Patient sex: F
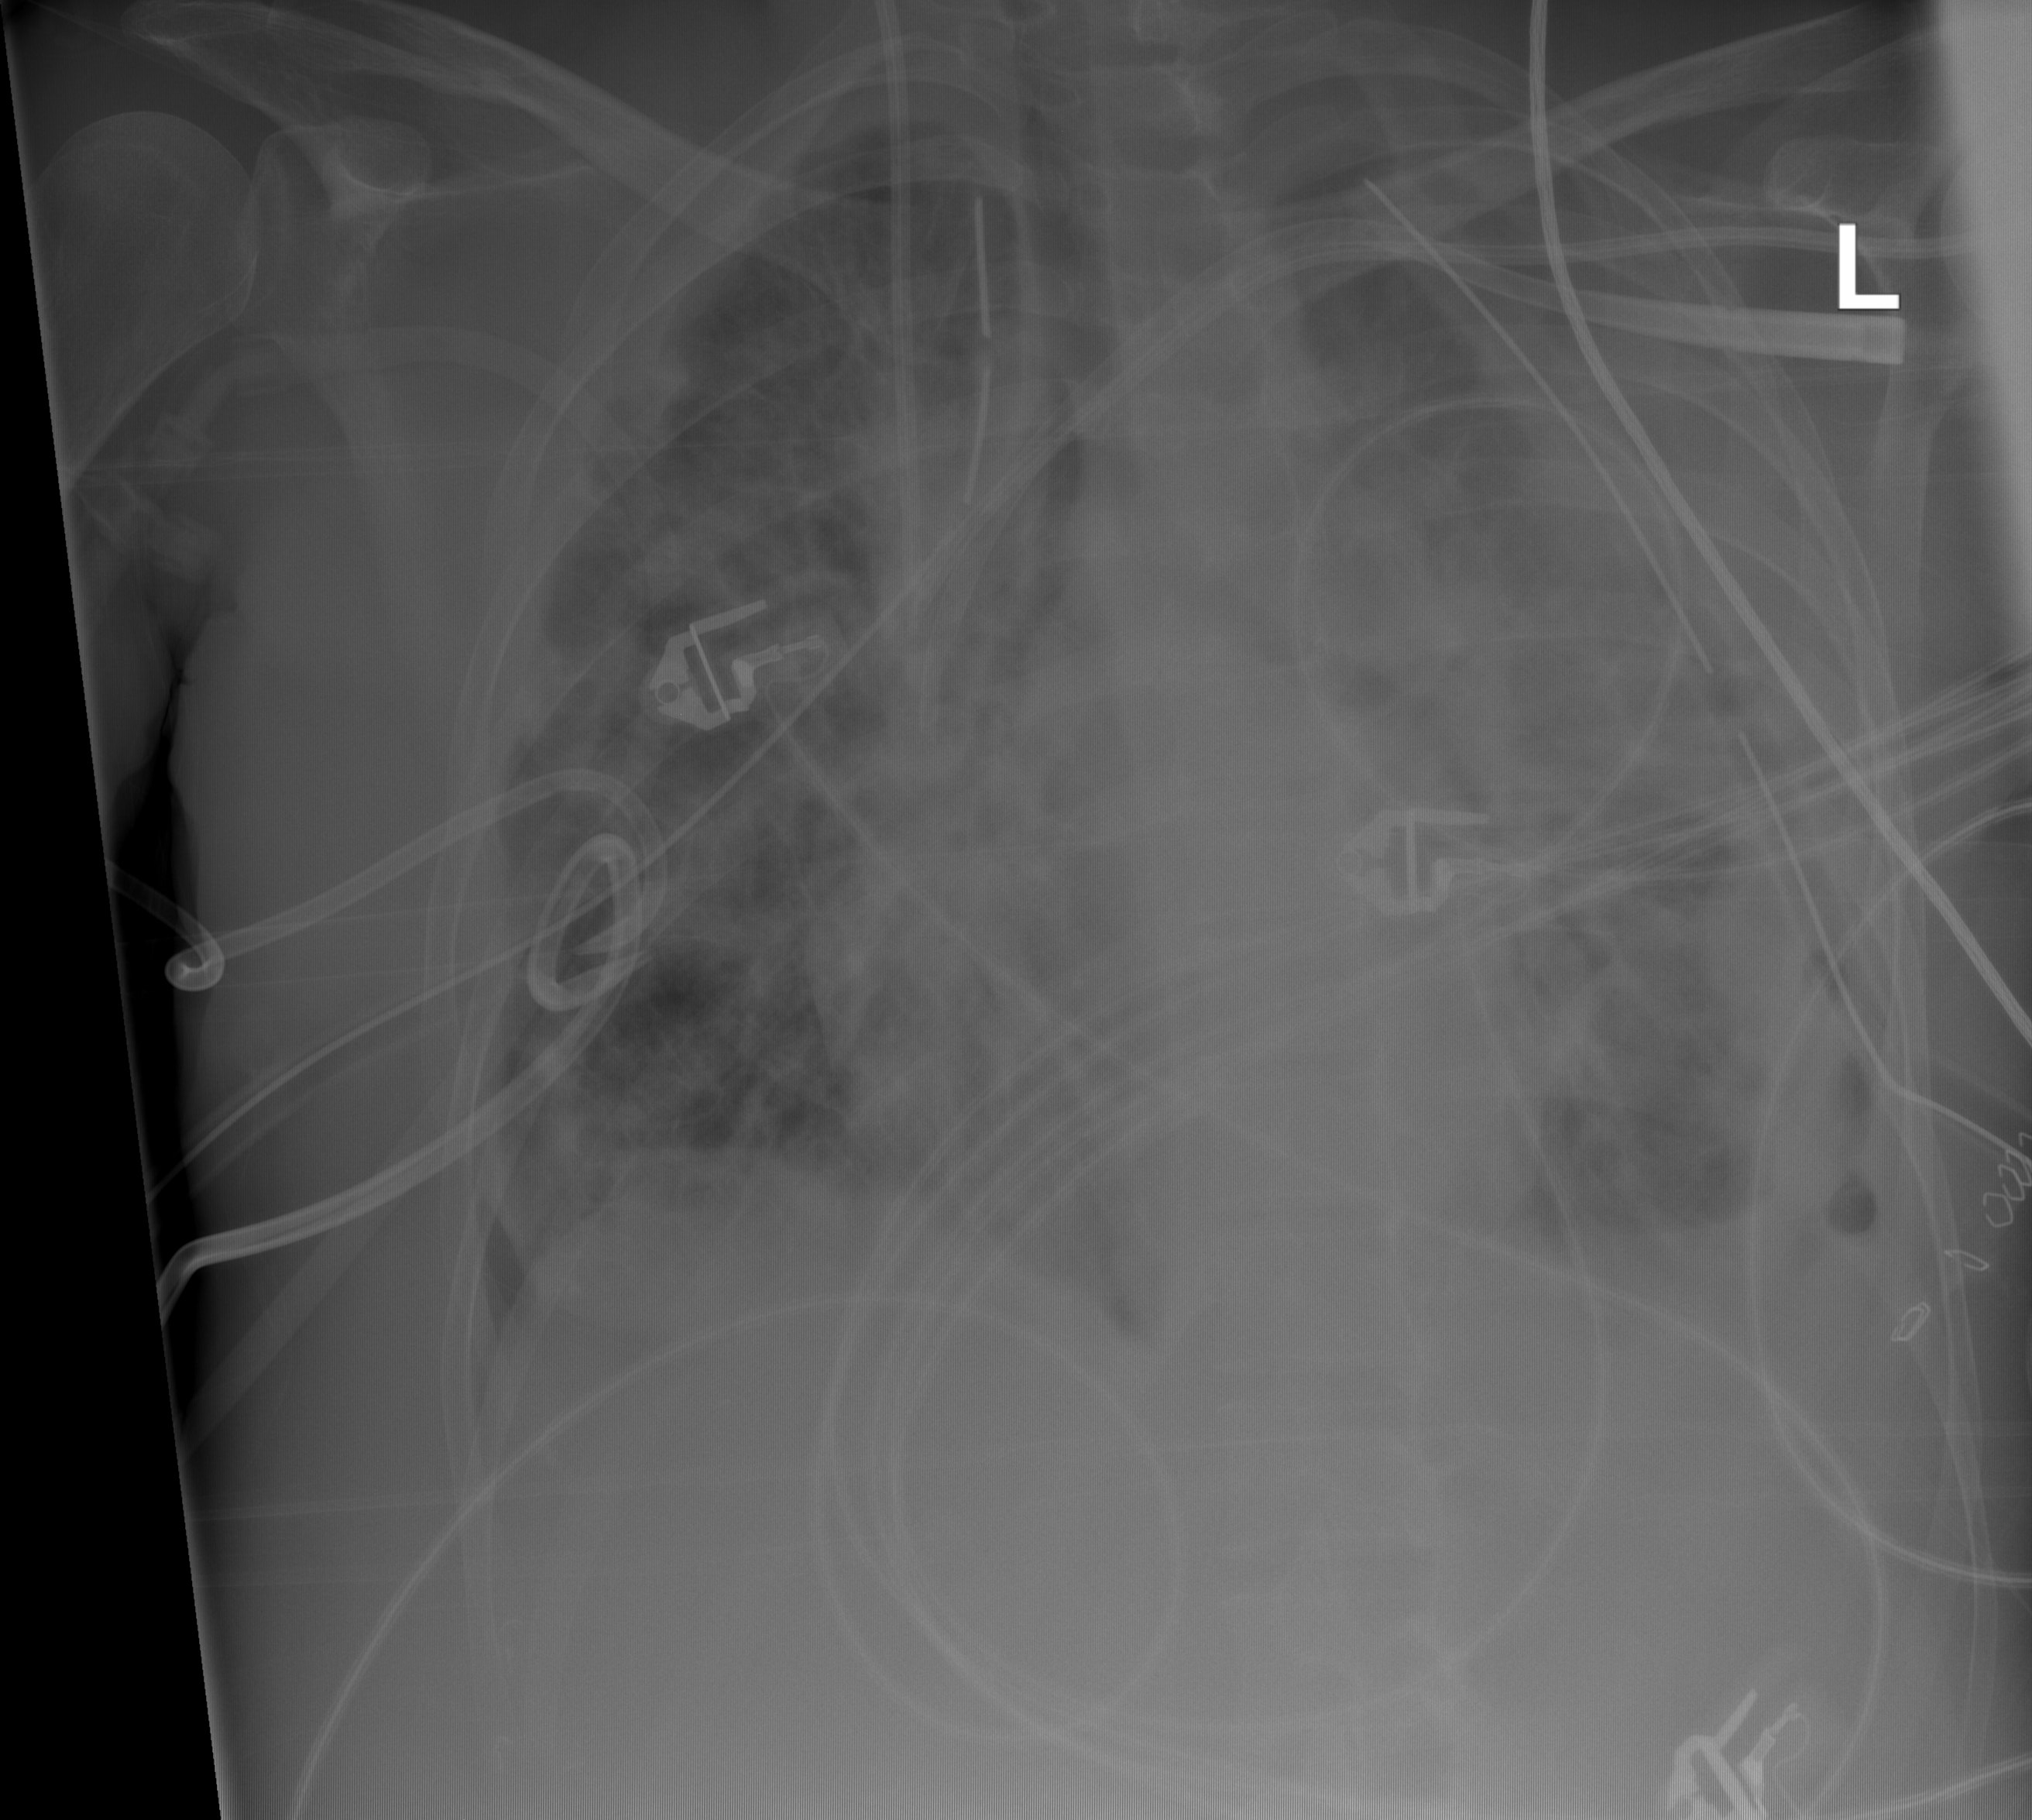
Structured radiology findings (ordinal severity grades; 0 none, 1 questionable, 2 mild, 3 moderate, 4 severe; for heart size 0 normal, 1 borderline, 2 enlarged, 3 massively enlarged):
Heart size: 0
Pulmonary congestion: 2
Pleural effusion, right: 2
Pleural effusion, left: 3
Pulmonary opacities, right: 3
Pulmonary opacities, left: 3
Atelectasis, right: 3
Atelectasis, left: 3